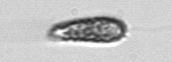
Label: Pseudochattonella_farcimen